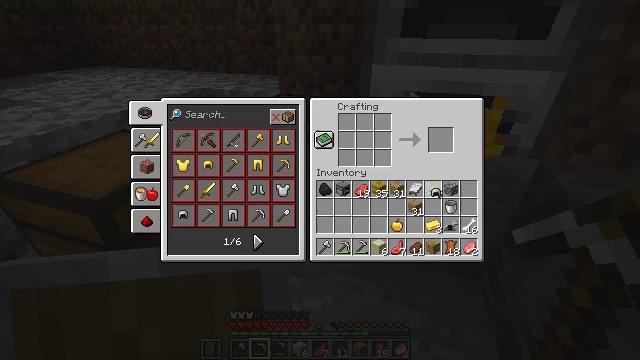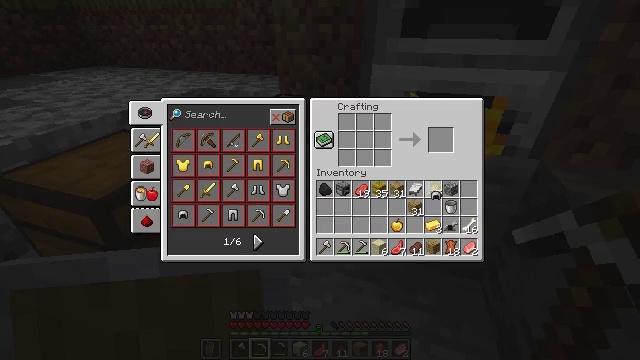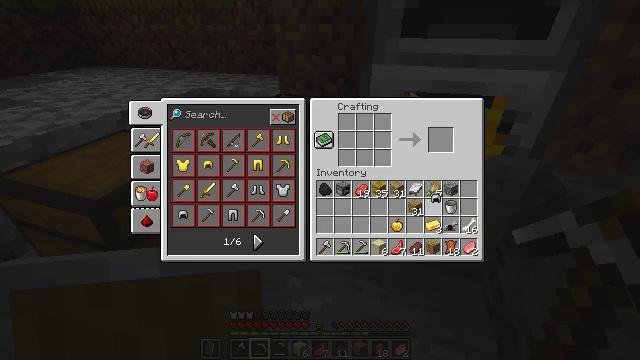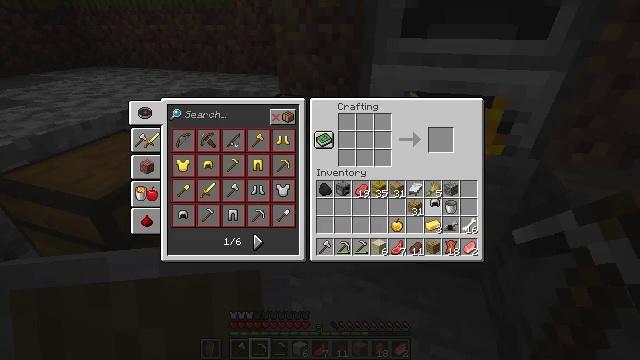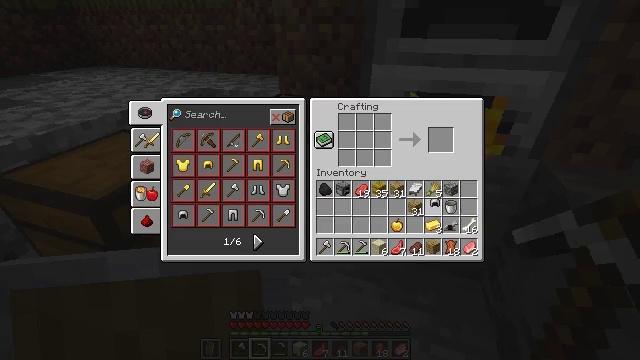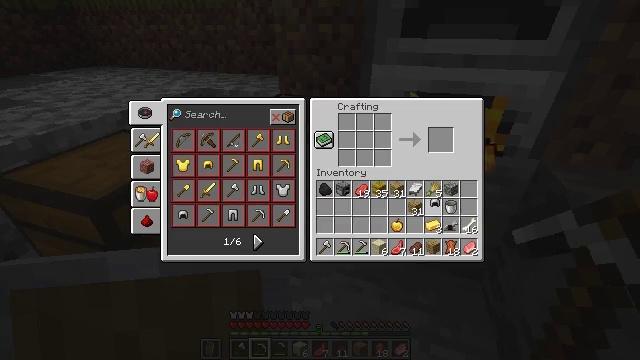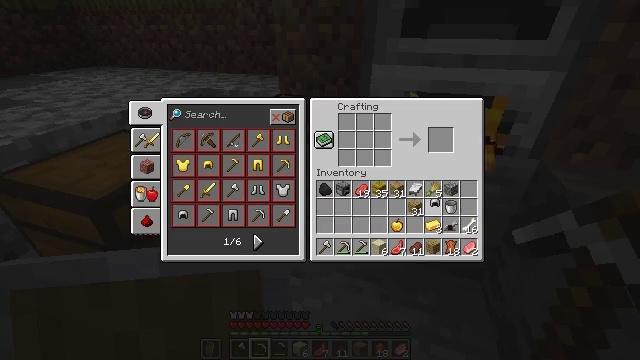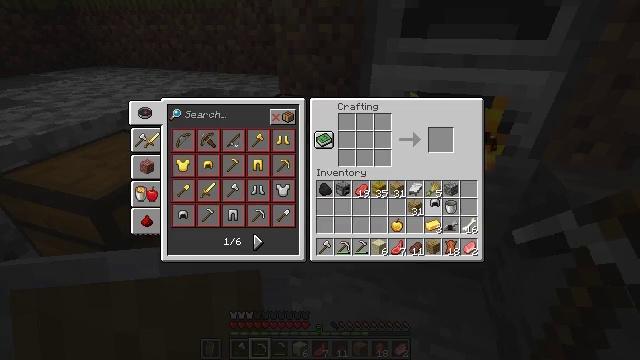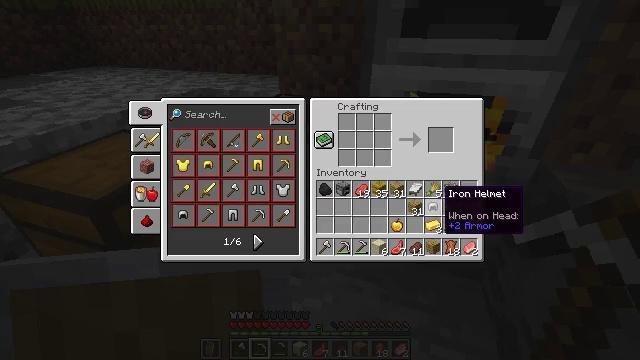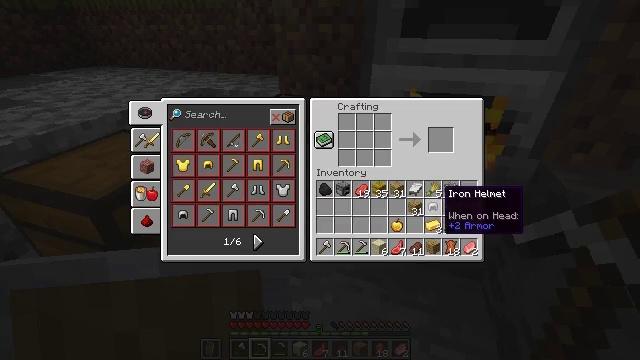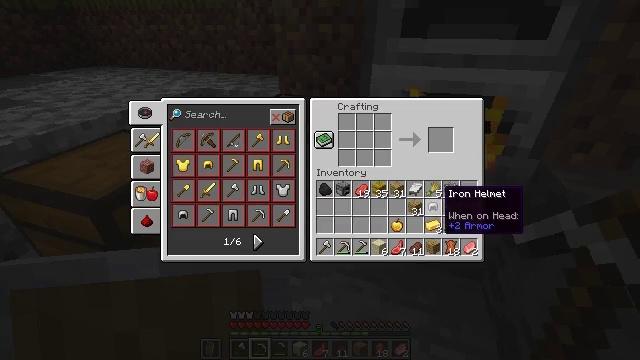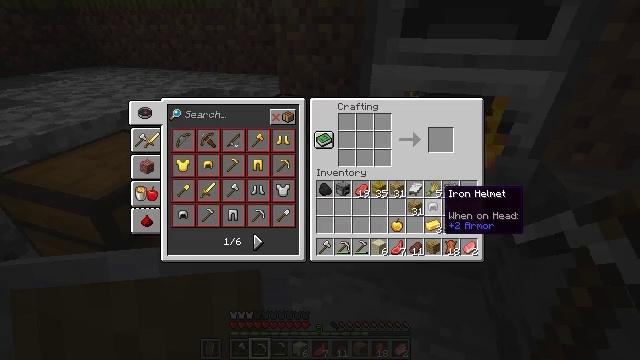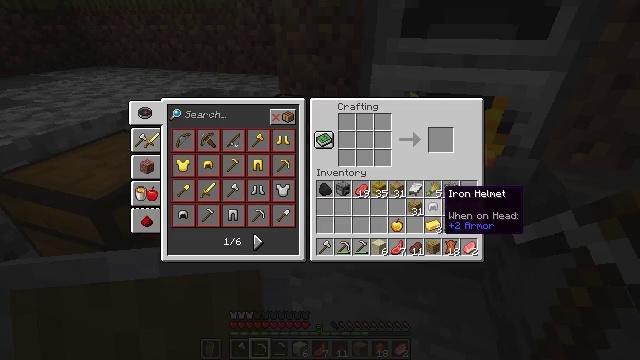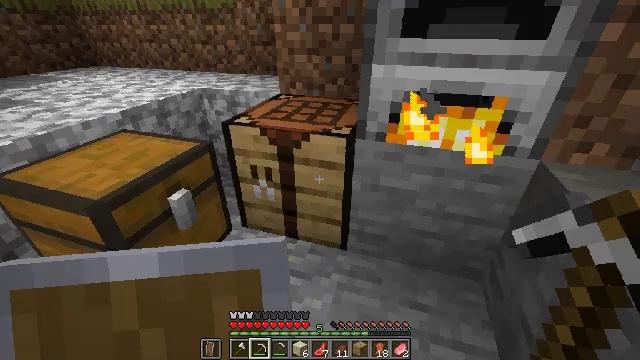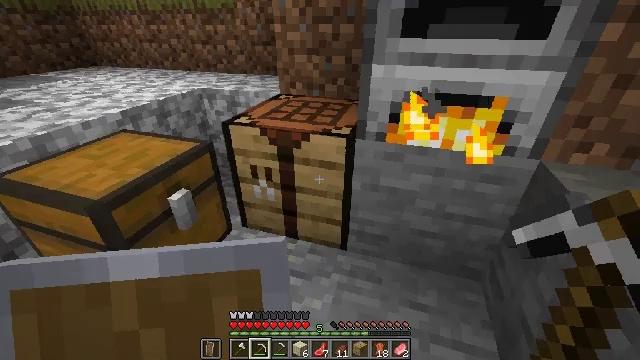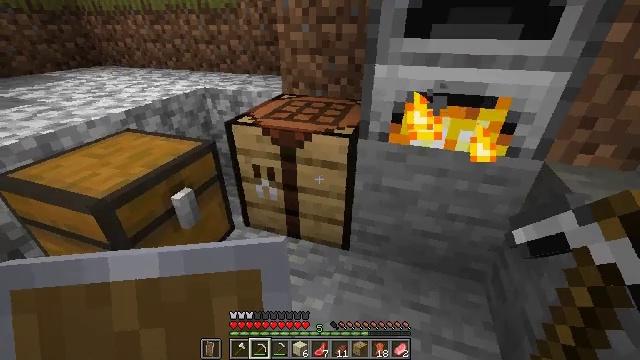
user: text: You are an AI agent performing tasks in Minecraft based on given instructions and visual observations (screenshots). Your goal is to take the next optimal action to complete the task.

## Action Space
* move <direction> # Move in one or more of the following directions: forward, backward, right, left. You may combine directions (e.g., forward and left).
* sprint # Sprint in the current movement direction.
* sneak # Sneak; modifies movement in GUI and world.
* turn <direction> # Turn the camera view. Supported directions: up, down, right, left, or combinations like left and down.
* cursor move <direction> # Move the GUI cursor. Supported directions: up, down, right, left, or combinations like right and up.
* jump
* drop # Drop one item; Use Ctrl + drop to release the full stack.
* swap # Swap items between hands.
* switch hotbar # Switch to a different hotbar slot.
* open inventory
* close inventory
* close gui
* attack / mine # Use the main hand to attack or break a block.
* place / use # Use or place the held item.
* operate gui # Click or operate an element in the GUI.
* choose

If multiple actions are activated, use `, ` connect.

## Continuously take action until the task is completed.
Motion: motion action
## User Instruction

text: Mine the furnace to collect it.
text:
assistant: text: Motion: open gui
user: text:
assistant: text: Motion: no_op
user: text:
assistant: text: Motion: no_op
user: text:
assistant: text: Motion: operate gui
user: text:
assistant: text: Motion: operate gui
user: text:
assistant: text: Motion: operate gui
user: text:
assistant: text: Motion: operate gui
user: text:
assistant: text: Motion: no_op
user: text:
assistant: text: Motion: no_op
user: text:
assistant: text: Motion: no_op
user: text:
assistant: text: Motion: no_op
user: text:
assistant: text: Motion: no_op
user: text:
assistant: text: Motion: no_op
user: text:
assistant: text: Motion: close gui
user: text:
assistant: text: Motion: open inventory
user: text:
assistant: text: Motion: no_op
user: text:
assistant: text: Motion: close inventory
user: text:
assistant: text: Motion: cursor move right, close inventory
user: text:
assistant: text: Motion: cursor move right, open gui
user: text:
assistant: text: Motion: cursor move right
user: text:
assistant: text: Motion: cursor move right
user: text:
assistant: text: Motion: sneak
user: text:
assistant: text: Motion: sneak
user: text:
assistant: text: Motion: sneak
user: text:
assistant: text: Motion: sneak
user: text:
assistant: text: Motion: sneak
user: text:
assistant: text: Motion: sneak
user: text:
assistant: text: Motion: sneak
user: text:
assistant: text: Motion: sneak
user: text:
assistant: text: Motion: sneak, operate gui